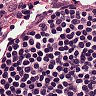
Metastatic tissue present: no